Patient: sex F, age 83
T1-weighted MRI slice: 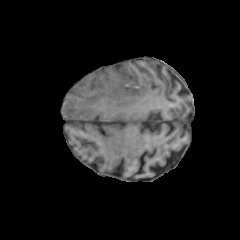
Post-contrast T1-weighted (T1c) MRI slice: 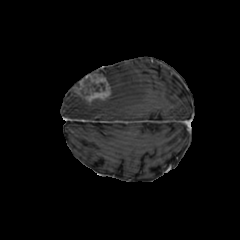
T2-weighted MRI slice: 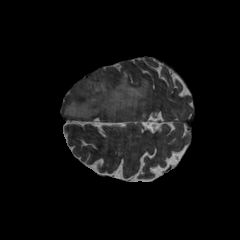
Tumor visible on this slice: yes
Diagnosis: Glioblastoma, IDH-wildtype
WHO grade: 4